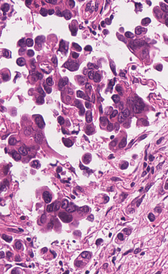
Tumor epithelial tissue: yes
Tumor-associated stroma tissue: yes
Normal tissue: no